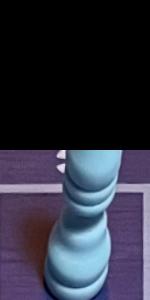
Label: Bishop_White